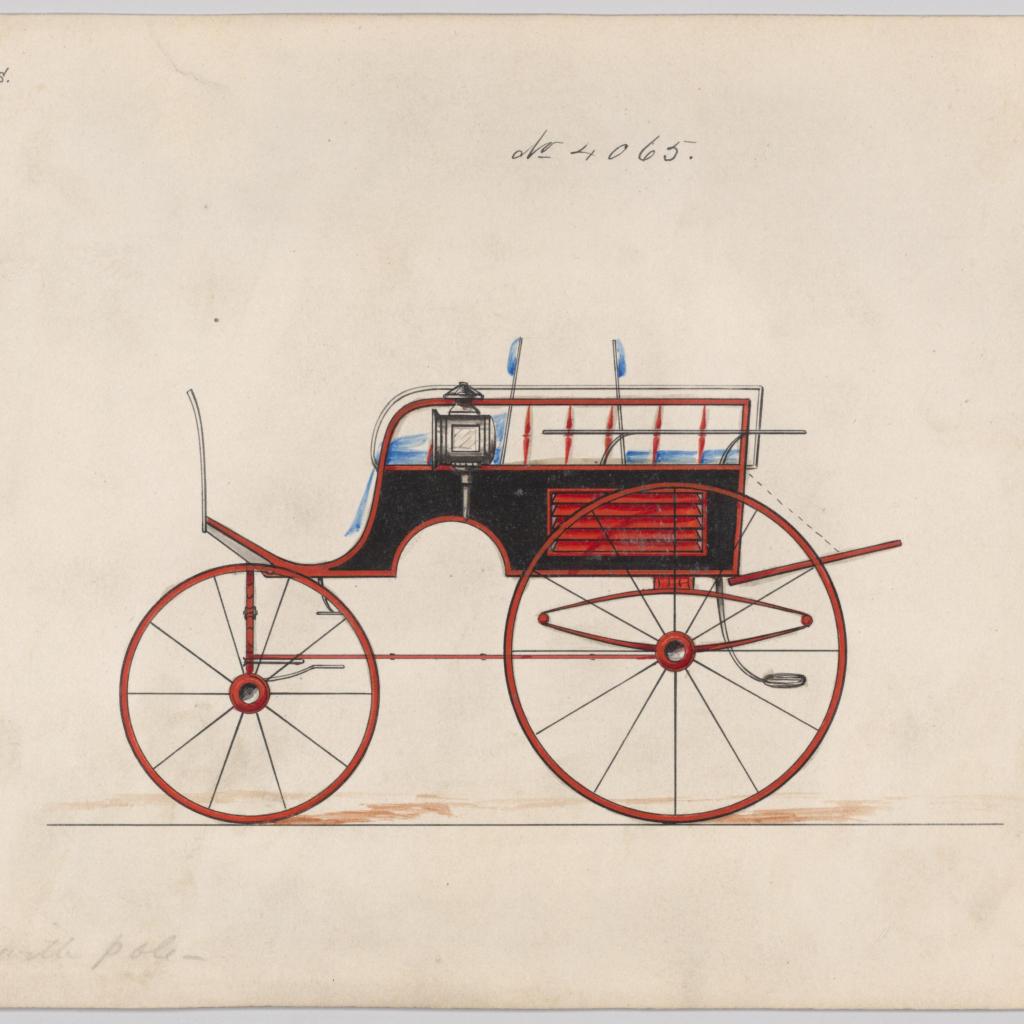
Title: Design for Dos-a-Dos Phaeton, no. 4065
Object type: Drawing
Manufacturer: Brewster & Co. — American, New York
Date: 1890
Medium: Pen and black ink, watercolor and gouache with gum arabic
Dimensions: sheet: 6 5/16 x 8 5/8 in. (16 x 21.9 cm)
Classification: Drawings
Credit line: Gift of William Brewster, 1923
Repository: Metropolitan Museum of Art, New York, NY